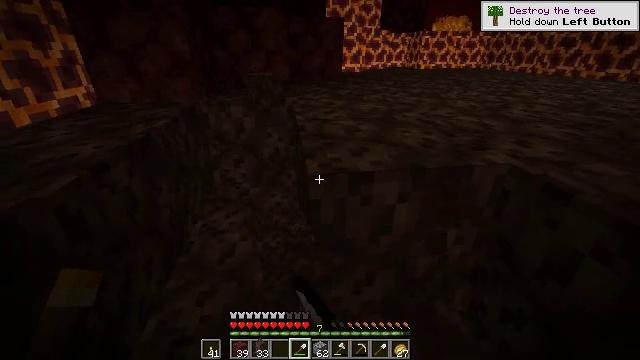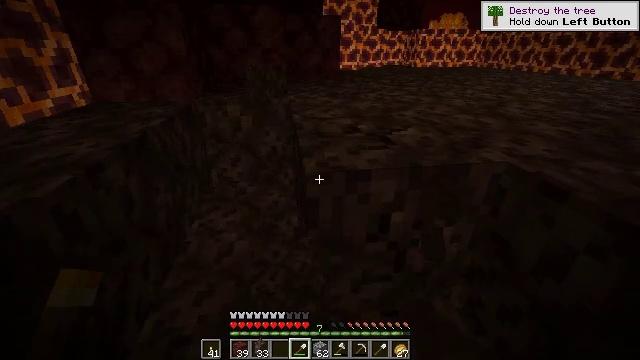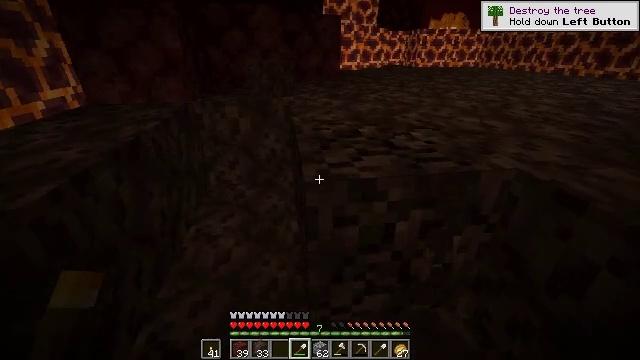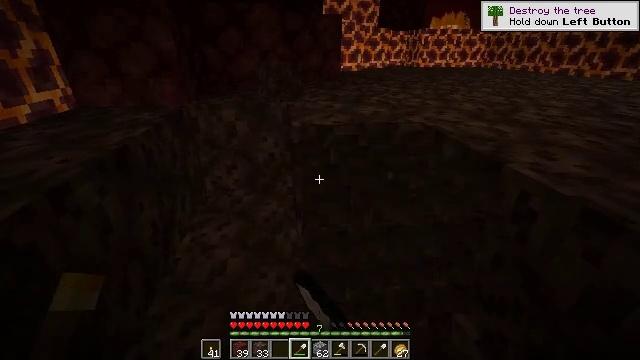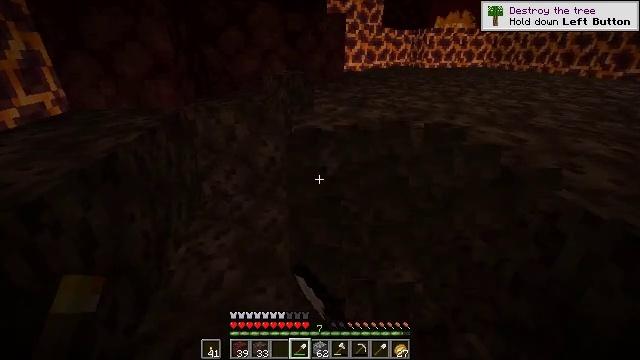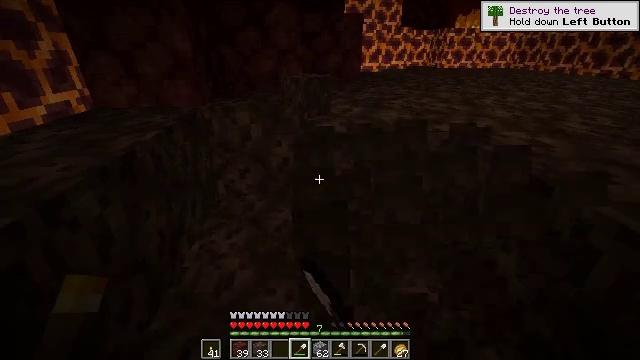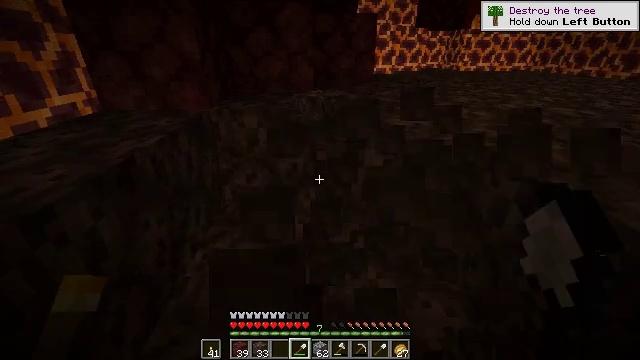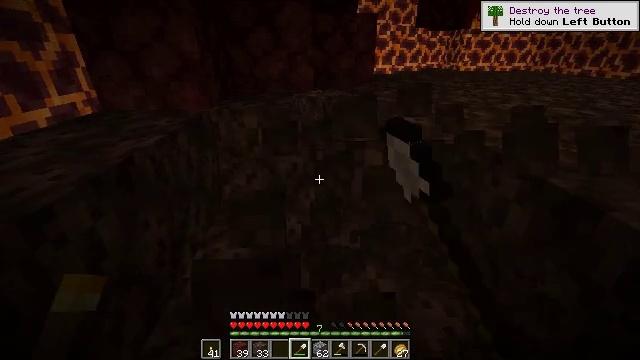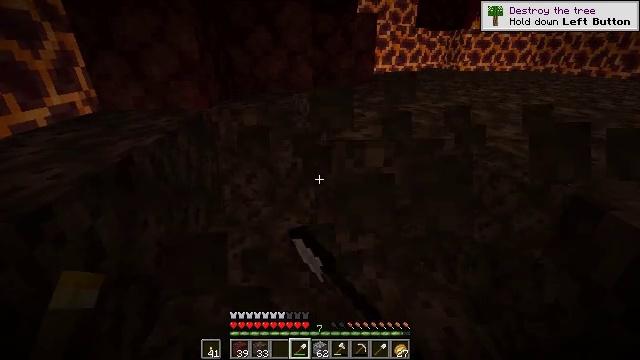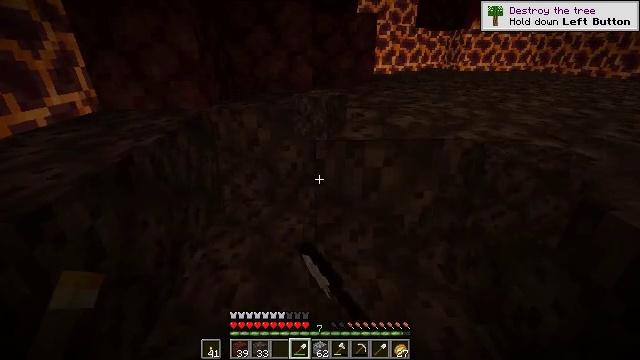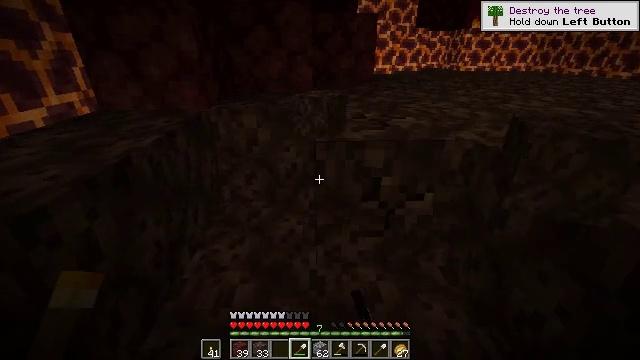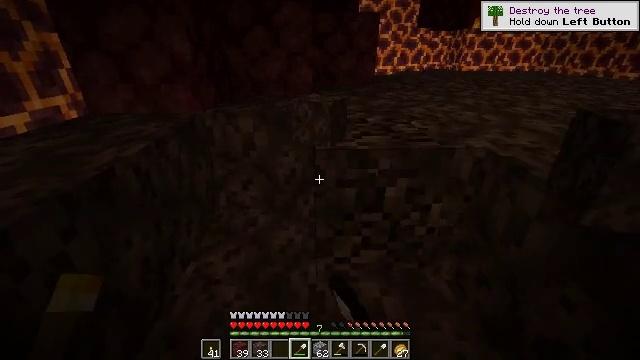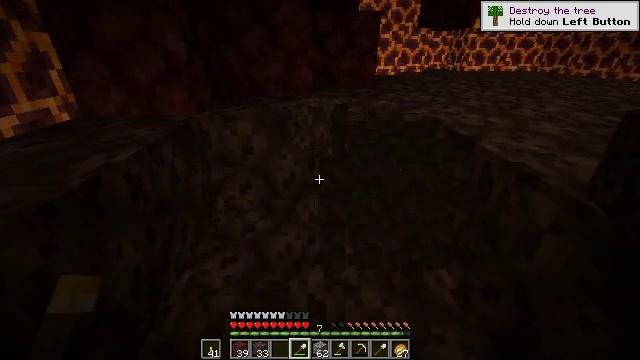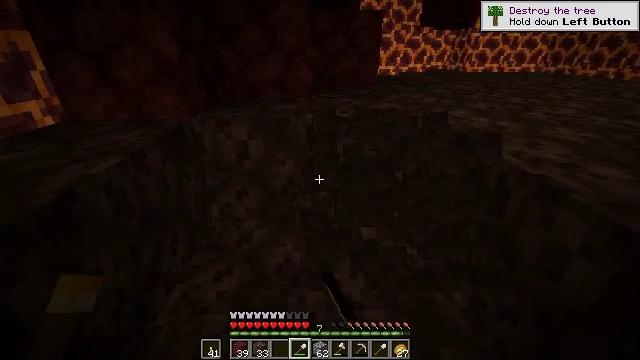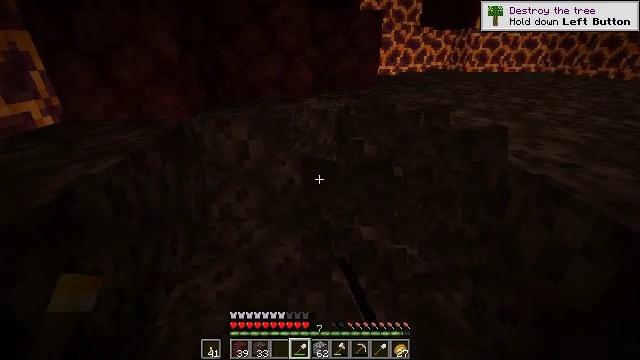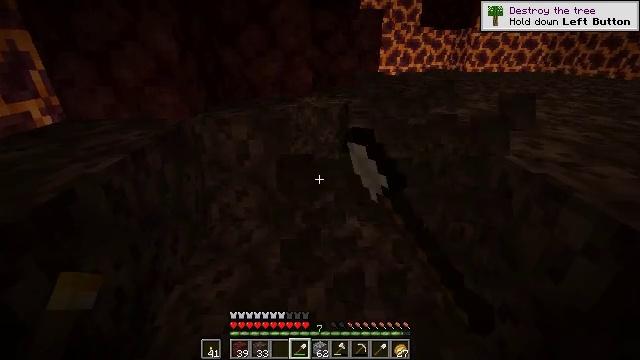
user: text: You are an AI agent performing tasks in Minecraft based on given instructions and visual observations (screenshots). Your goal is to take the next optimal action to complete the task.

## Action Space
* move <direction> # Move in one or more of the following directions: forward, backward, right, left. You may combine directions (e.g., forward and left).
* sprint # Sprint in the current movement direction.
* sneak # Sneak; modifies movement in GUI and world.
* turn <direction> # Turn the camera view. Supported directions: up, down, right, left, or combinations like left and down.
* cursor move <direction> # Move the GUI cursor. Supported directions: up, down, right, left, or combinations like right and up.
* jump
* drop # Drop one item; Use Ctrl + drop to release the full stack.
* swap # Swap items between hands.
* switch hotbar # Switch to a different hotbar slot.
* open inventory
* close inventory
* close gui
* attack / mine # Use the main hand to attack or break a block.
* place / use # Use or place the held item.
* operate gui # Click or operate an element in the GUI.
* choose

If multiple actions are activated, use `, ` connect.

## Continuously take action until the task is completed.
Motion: motion action
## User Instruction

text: Dig soul sand to use for potions.
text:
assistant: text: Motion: attack / mine
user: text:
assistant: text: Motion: move forward, attack / mine
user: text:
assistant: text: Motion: move forward, attack / mine
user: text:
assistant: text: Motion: move forward, attack / mine
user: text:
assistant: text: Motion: move forward, turn left, attack / mine
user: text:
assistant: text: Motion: turn left, attack / mine
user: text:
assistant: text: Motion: attack / mine
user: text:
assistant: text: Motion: attack / mine
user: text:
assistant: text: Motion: attack / mine
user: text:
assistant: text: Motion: move forward, attack / mine
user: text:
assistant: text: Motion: move forward, attack / mine
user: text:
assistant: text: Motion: move forward, attack / mine
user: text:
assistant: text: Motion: attack / mine
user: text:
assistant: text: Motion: attack / mine
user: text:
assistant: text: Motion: attack / mine
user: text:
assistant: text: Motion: attack / mine
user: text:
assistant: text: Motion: move forward, attack / mine
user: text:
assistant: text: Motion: move forward, turn left, attack / mine
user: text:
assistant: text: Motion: move forward, turn left, attack / mine
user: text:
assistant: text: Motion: move forward, turn left, attack / mine
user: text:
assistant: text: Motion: attack / mine
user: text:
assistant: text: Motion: attack / mine
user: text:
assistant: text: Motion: move forward, attack / mine
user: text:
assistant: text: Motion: move forward, attack / mine
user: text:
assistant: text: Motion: move forward, turn right, attack / mine
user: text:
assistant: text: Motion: move forward, turn right and down, attack / mine
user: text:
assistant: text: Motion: move forward, turn right, attack / mine
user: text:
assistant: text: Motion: move forward, turn right, attack / mine
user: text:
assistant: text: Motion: attack / mine
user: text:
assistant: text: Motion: attack / mine